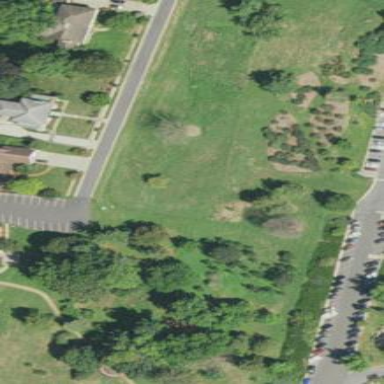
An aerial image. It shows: Disc golf course designed for leisure and sport.